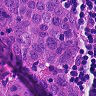
Metastatic tissue present: yes